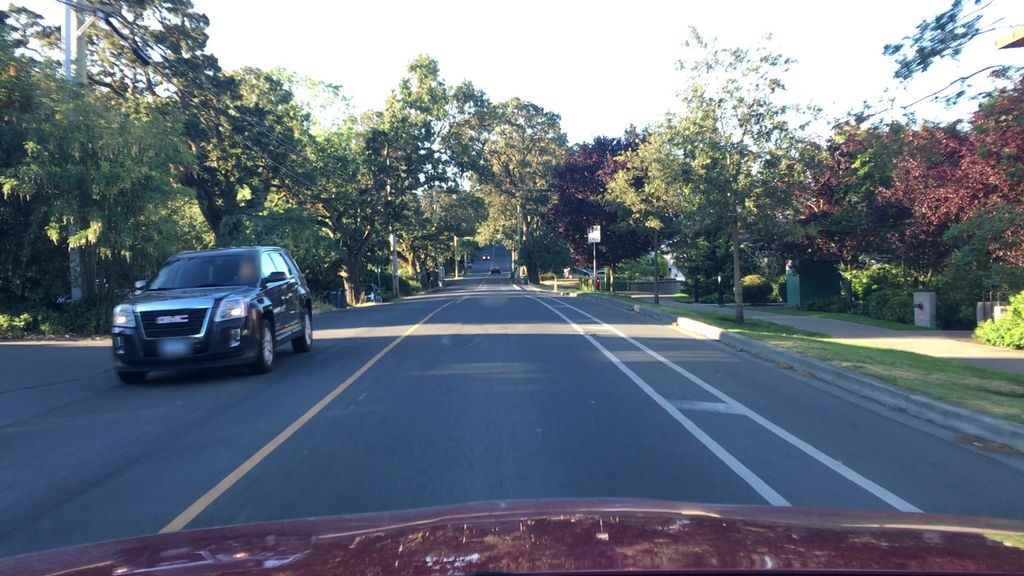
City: victoria